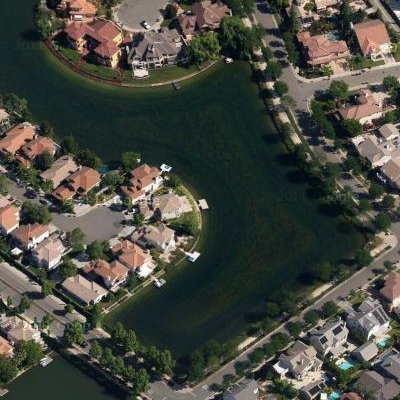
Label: RiverLake